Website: apple-inc
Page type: payment
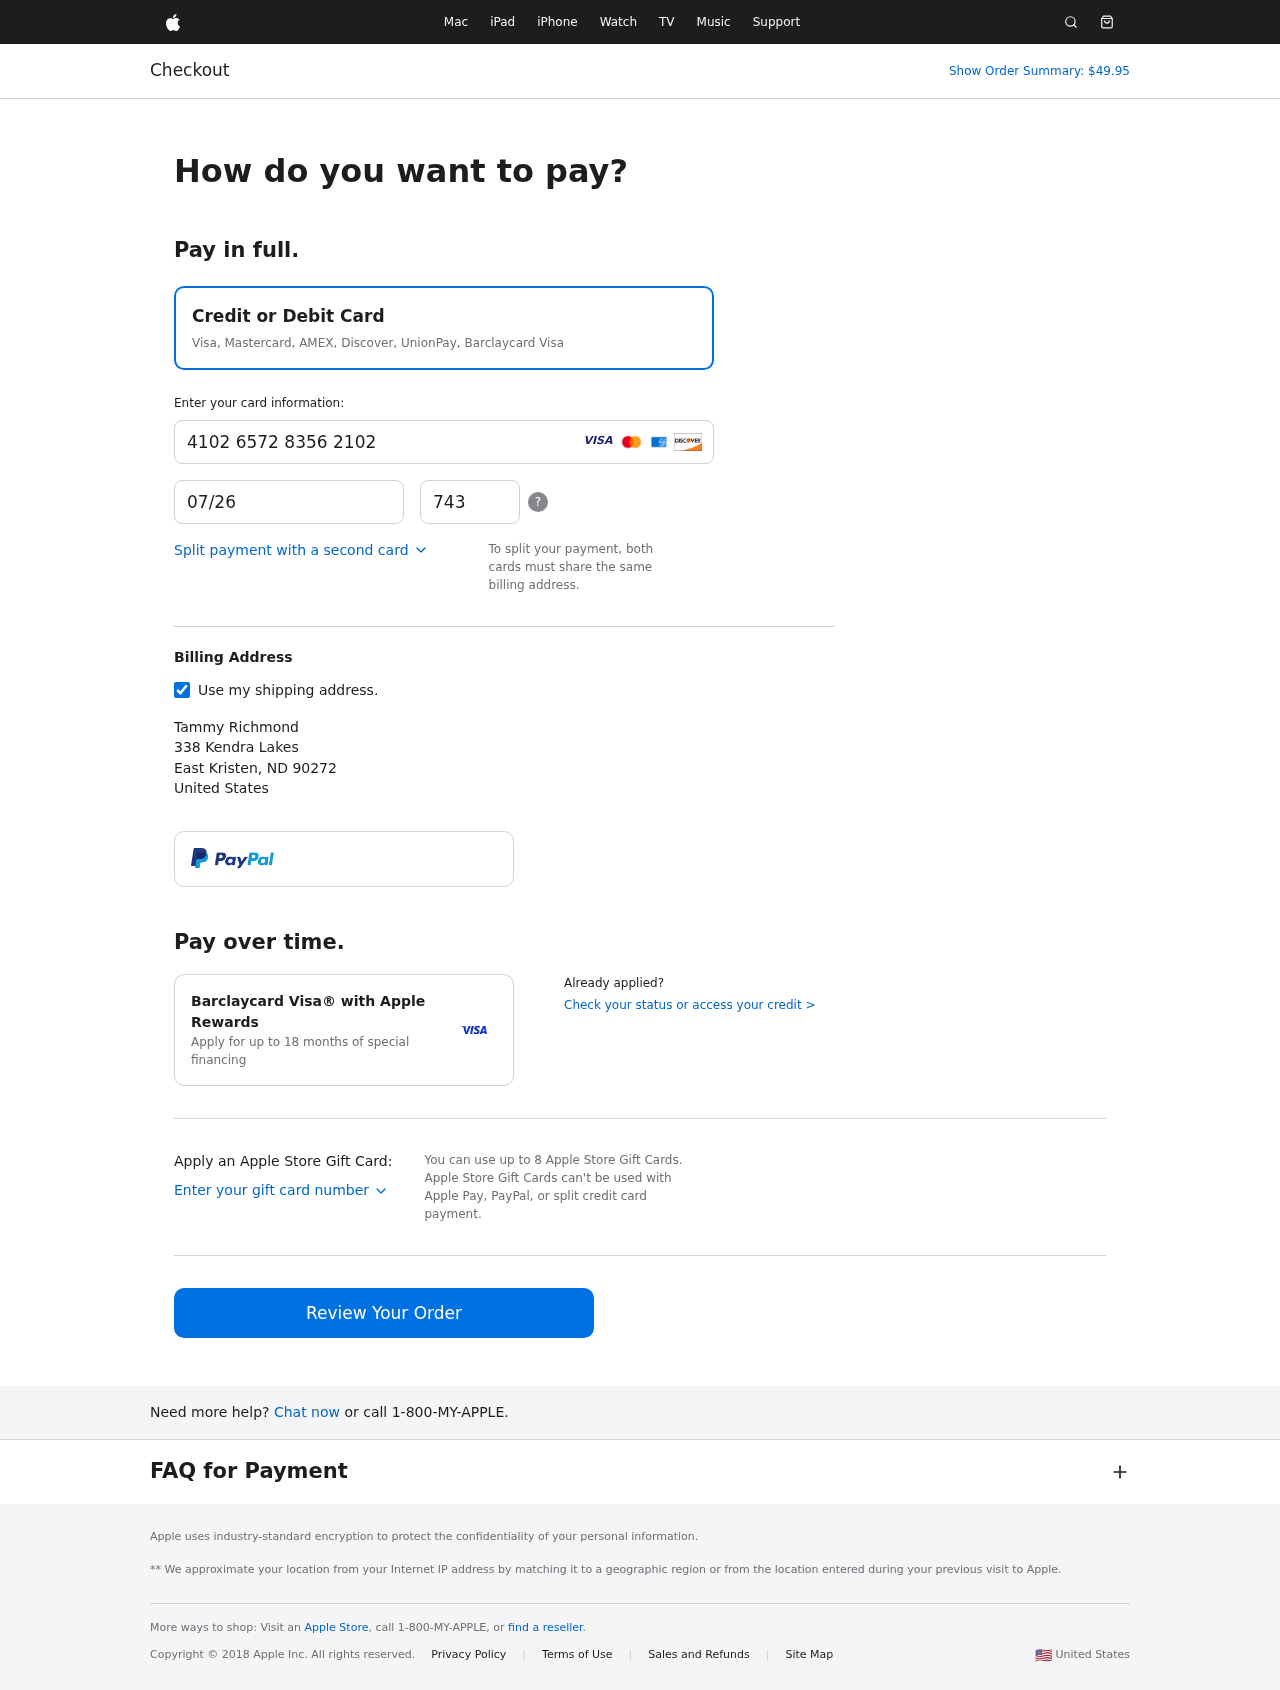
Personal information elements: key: PII_CARD_CVV
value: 743
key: PII_CARD_EXPIRY
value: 07/26
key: PII_CARD_NUMBER
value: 4102 6572 8356 2102
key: PII_CITY
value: East Kristen
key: PII_COUNTRY
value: United States
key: PII_FULLNAME
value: Tammy Richmond
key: PII_POSTCODE
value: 90272
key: PII_STATE_ABBR
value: ND
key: PII_STREET
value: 338 Kendra Lakes
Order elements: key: ORDER_TOTAL
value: Show Order Summary: $49.95